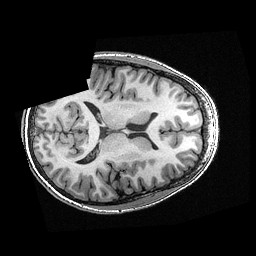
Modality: T1w
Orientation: axial
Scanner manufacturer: ge
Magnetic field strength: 3 T
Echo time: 0.00318 s